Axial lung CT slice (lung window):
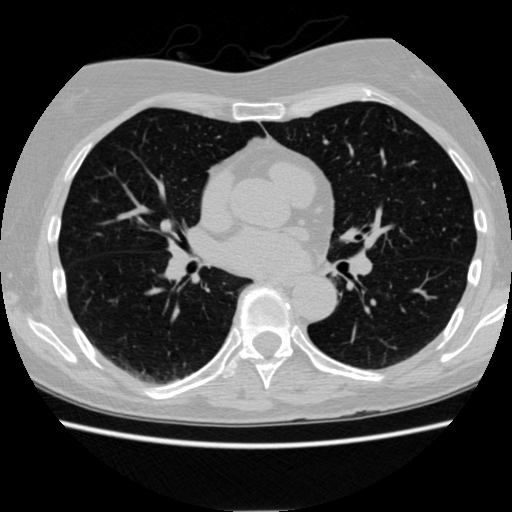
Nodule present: no